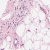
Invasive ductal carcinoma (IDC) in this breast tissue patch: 0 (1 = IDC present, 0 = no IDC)